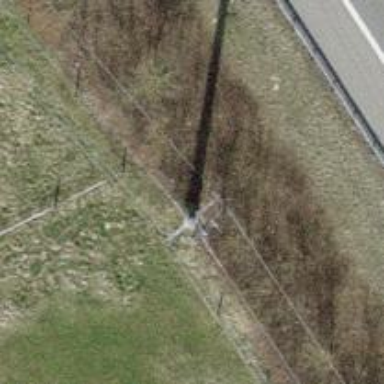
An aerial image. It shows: Power tower.